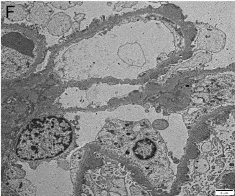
Biopsy findings. Electron microscopy (x10000).
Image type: pathology (h&e)